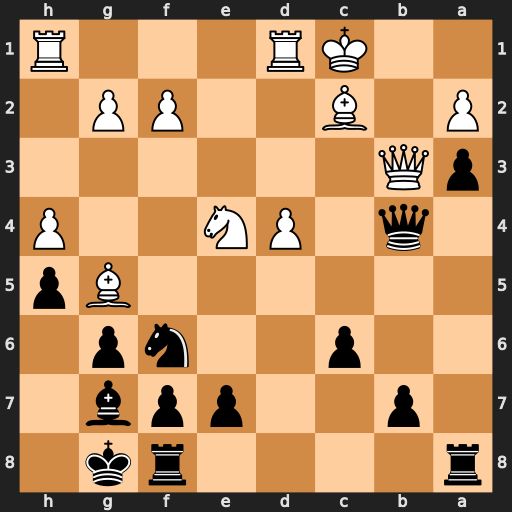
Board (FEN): r4rk1/1p2ppb1/2p2np1/6Bp/1q1PN2P/pQ6/P1B2PP1/2KR3R
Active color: b
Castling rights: -
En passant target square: -
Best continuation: Qxb3 Nxf6+ exf6 Bxb3 fxg5